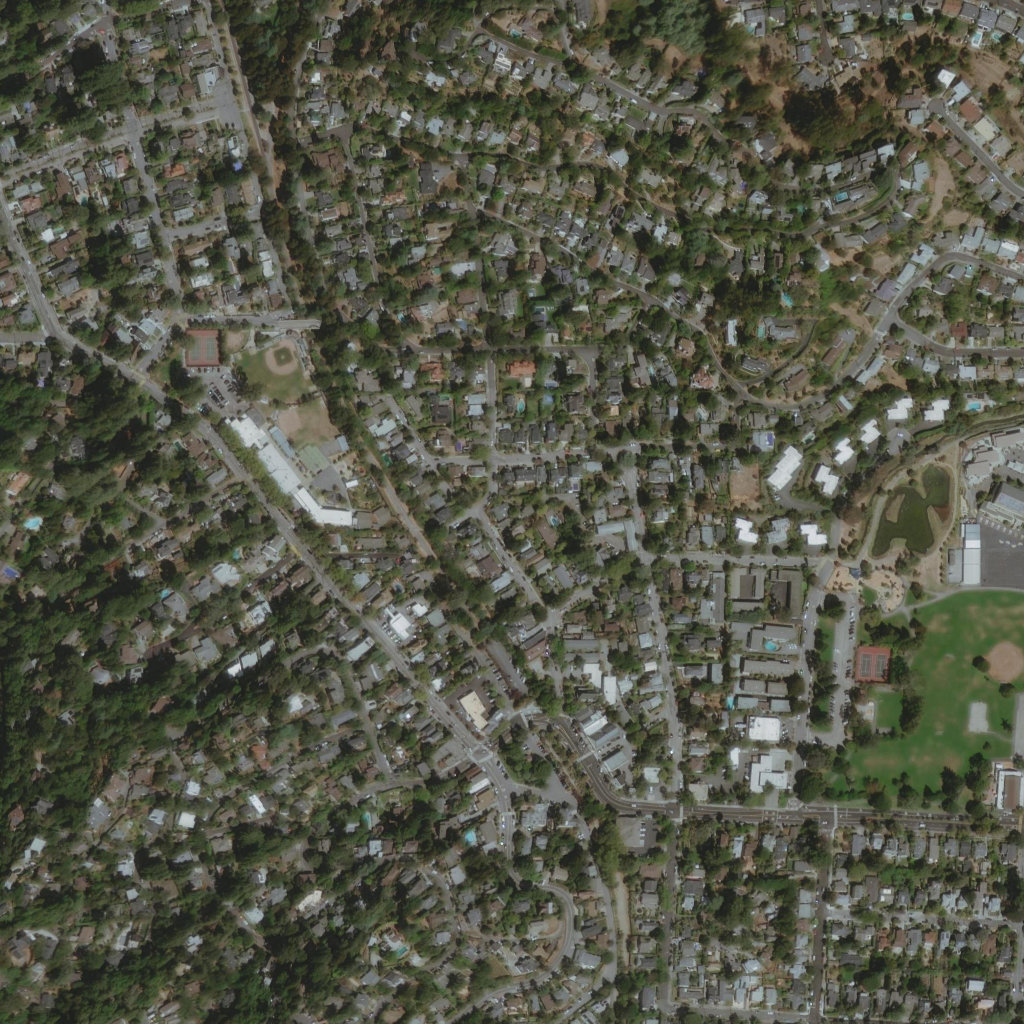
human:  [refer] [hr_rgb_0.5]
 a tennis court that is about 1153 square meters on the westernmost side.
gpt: <box>[[18, 32, 21, 35, 0]]</box>

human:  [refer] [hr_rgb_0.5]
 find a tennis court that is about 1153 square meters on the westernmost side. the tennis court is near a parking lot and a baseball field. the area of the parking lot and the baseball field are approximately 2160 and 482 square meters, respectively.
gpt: <box>[[18, 32, 21, 35, 0]]</box>